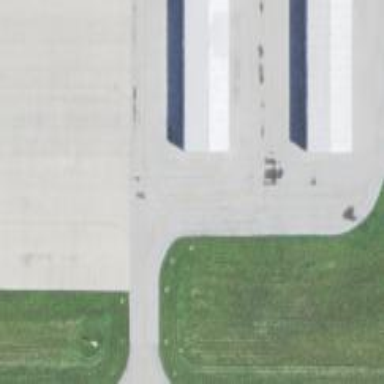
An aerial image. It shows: Image of taxiway at airport.